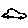
Label: car